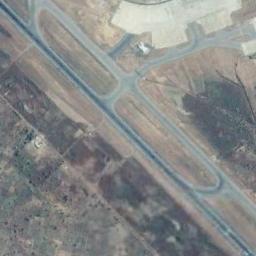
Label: airport